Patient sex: M
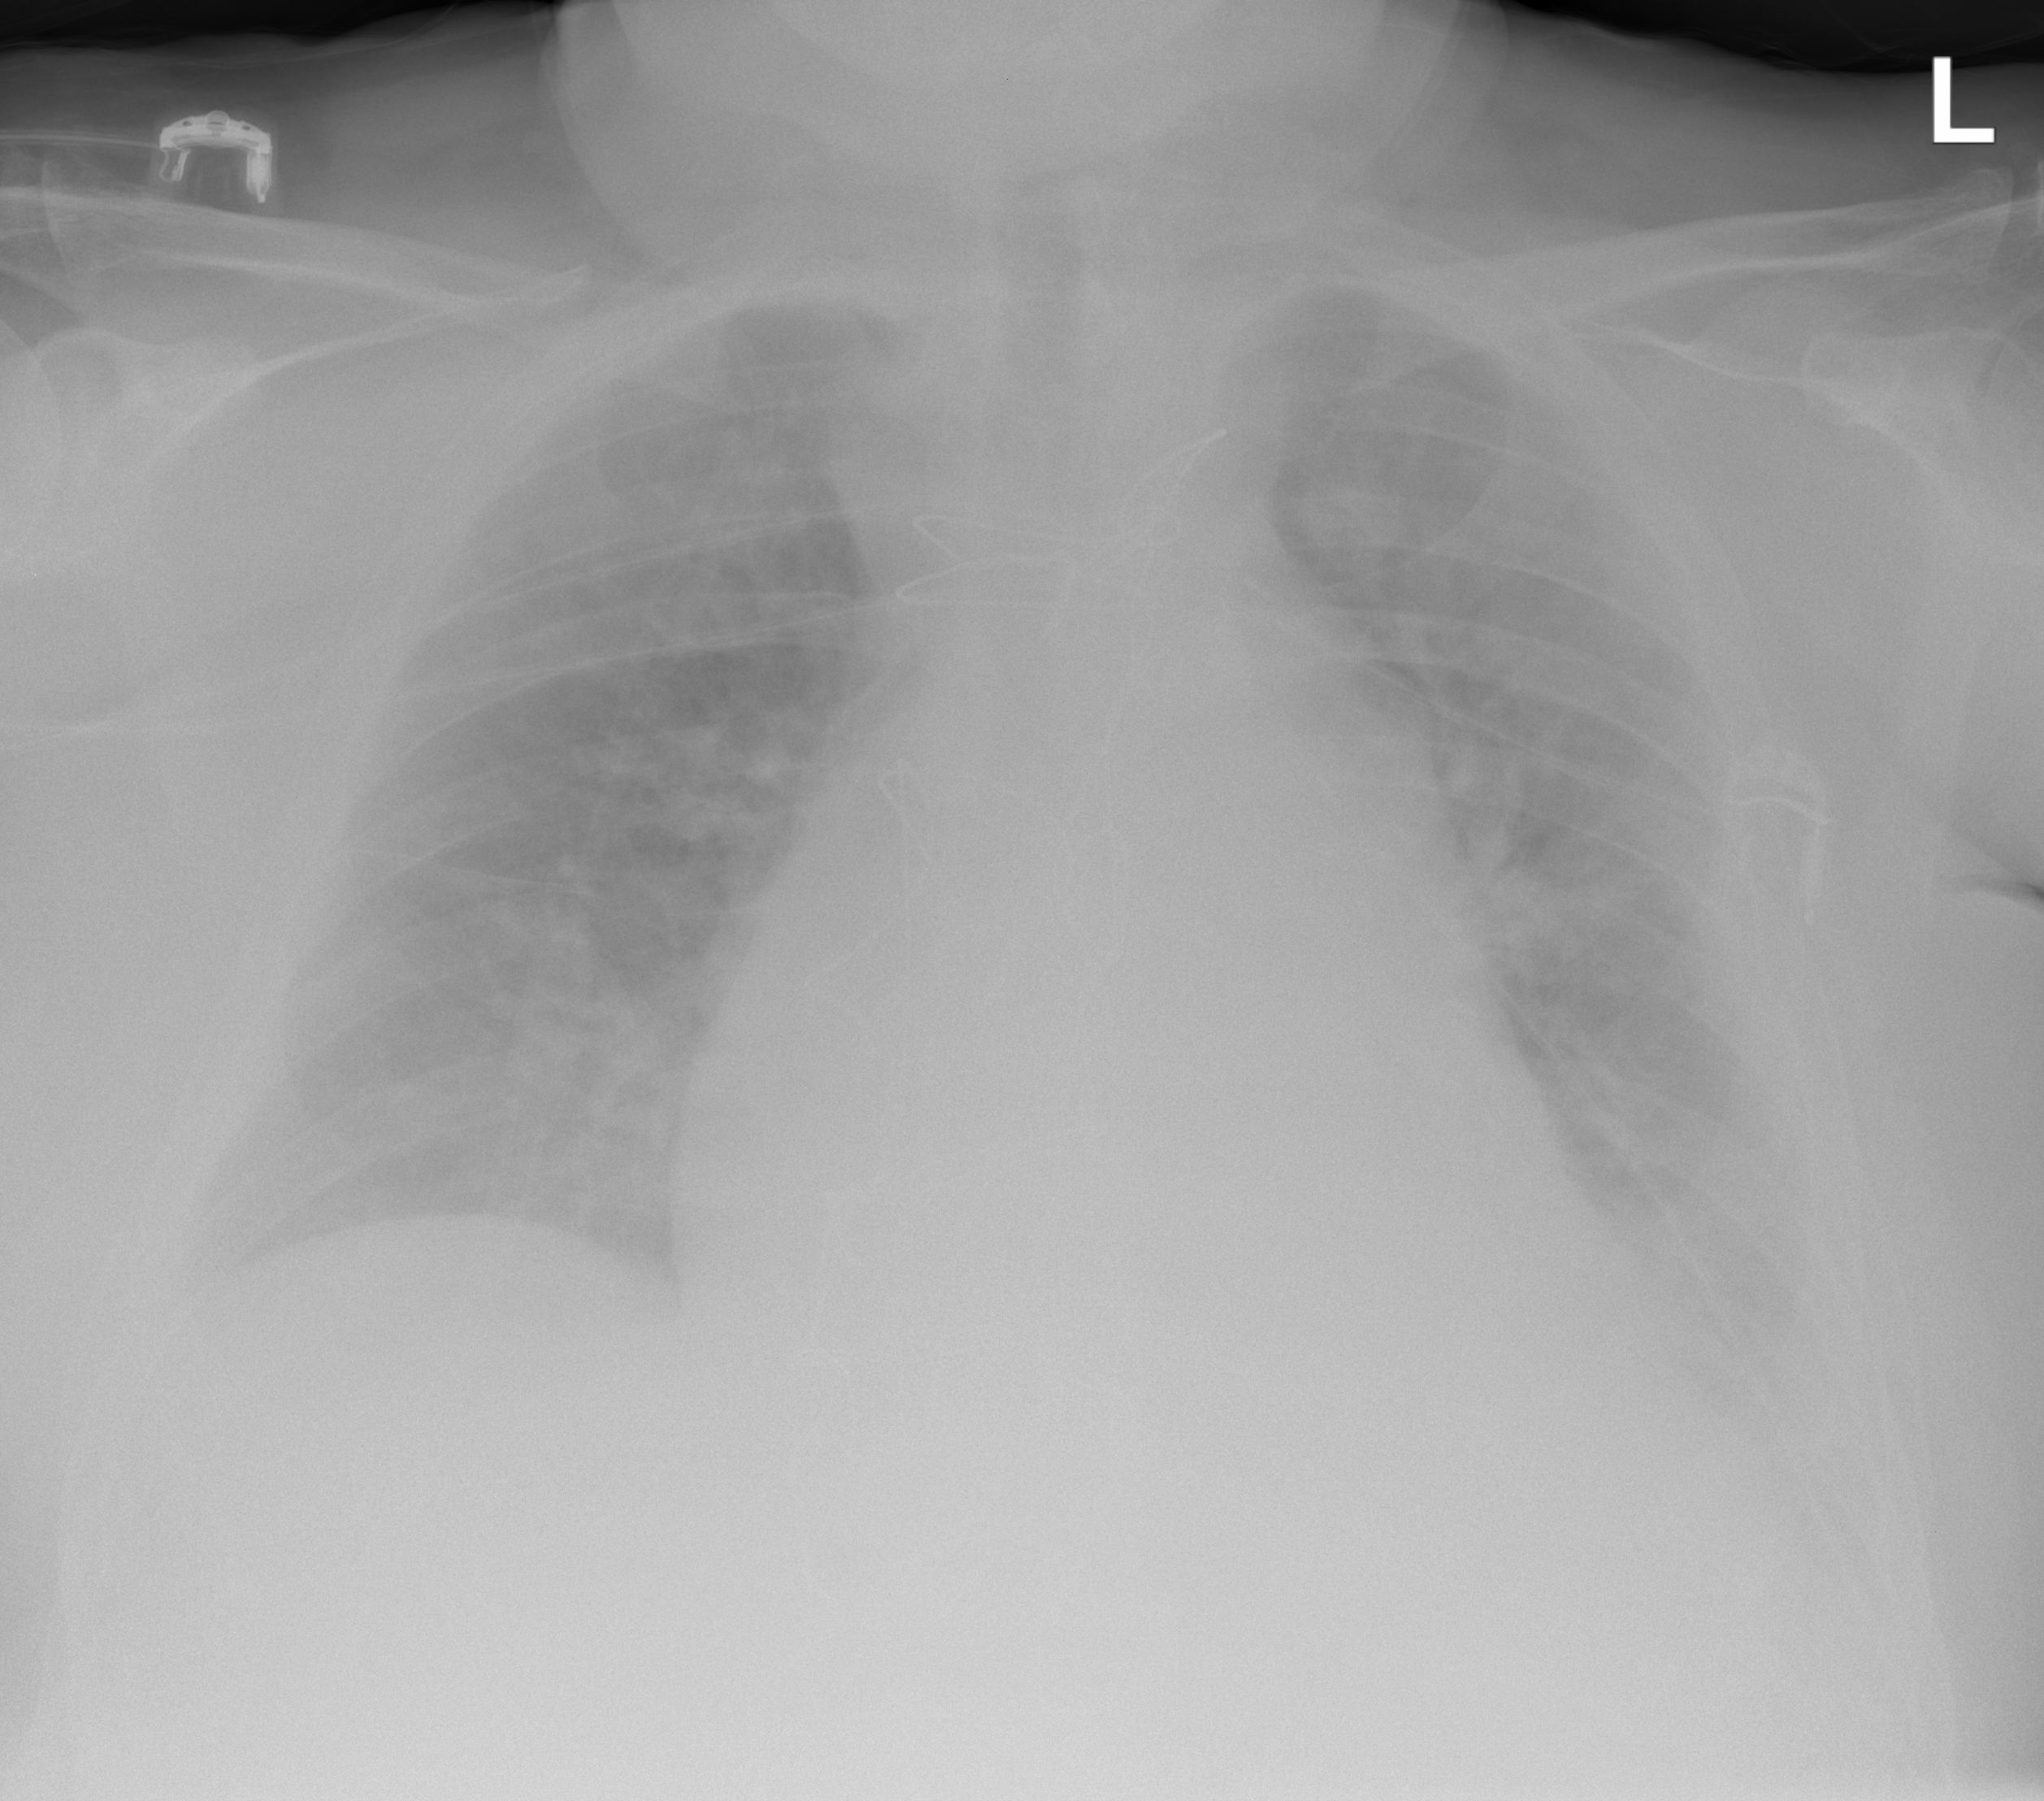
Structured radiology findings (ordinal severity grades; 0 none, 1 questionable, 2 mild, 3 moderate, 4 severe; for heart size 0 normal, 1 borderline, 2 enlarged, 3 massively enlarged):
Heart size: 2
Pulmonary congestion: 2
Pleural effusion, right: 0
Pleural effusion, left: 1
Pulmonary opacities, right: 0
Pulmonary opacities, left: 0
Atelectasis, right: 0
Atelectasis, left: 2